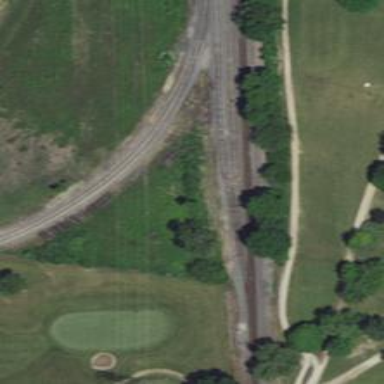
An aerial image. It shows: Railway siding with rails.